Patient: sex F, age 47
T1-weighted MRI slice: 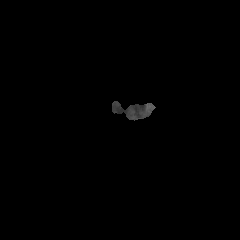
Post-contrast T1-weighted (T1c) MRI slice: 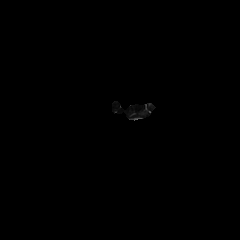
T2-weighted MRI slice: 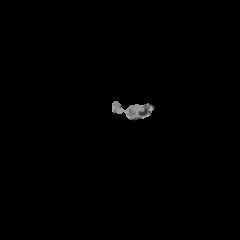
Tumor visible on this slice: no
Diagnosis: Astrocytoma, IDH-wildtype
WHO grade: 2